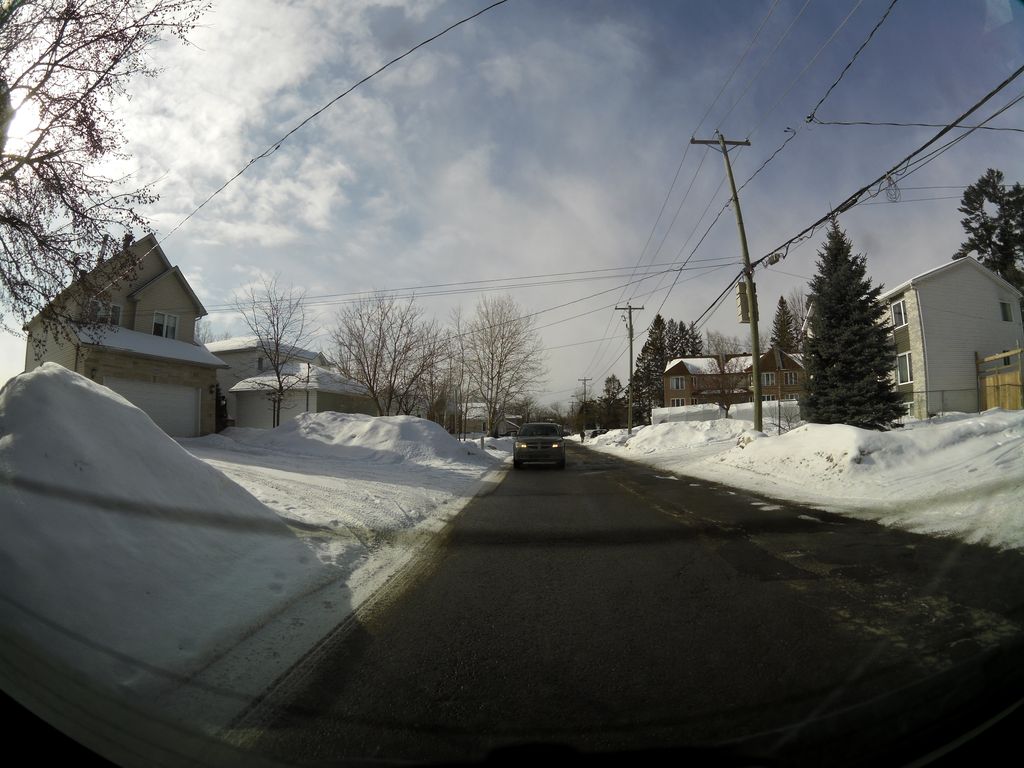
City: ottawa-gatineau